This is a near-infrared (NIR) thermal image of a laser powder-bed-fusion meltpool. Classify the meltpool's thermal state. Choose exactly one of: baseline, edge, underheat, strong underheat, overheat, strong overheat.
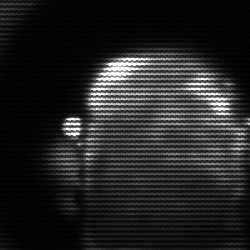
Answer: baseline